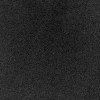
Atmospheric dust classification: not_dusty